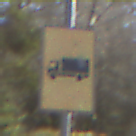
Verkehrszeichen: KFZZulaessigeGesamtmasse3Komma5TOhnePfeilsymbol
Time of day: MorningAfternoon
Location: Outdoor (Nature)
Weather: Clear
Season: Winter
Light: Natural